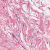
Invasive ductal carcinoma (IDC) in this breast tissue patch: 0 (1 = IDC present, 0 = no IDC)